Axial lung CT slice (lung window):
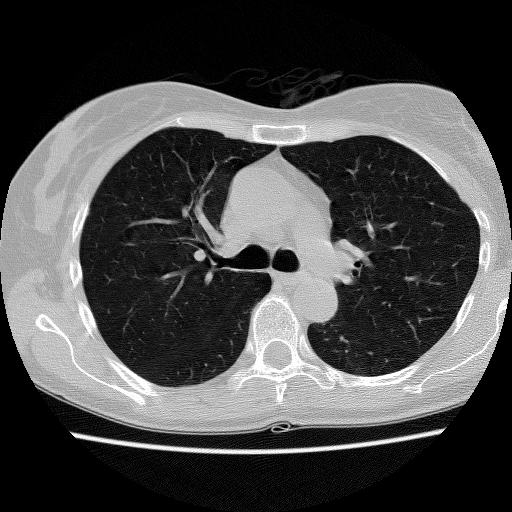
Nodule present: no